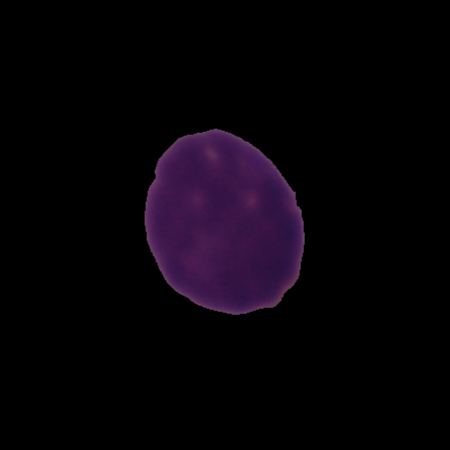
Label: healthy